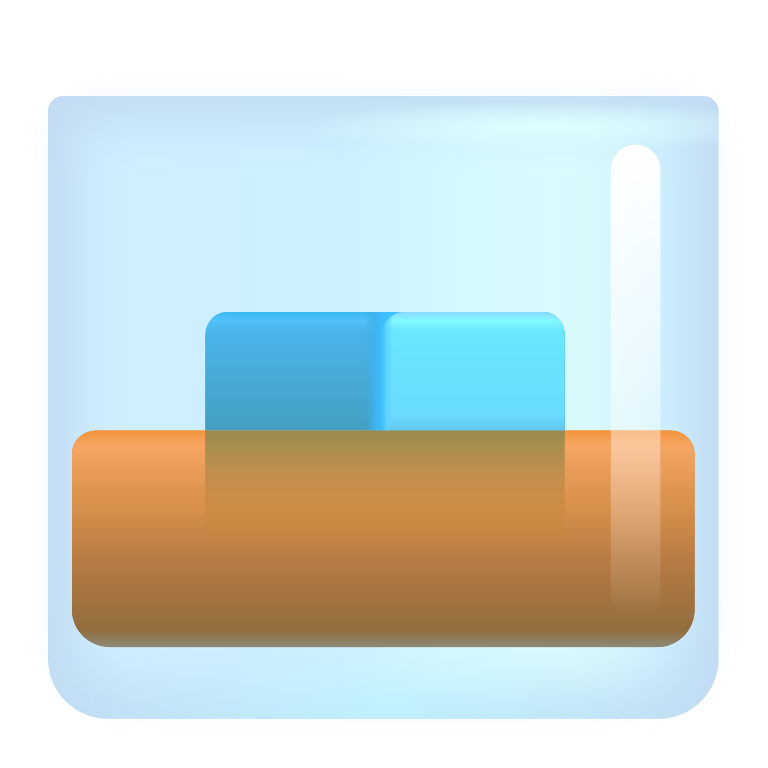
tumbler glass color